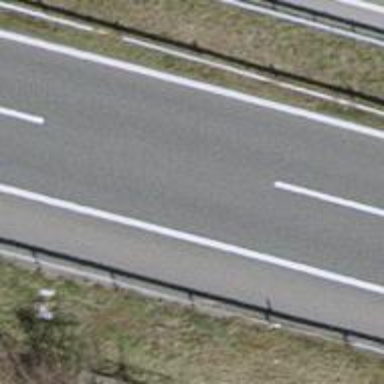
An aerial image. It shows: Motorway bridge.